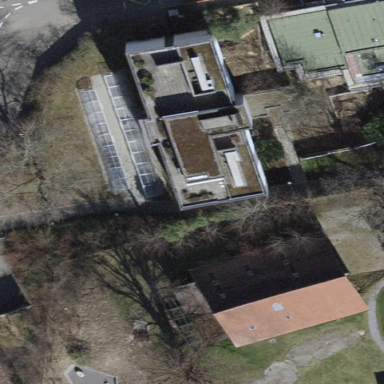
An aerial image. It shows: Hospital building.